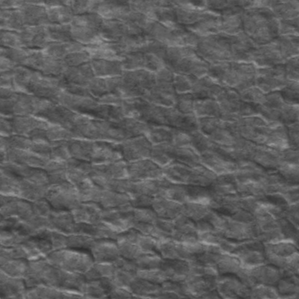
Label: frost